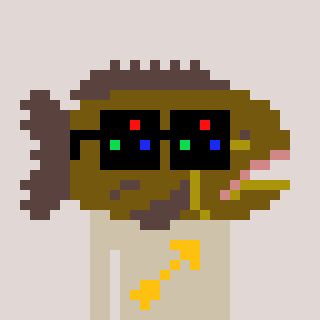
a pixel art character with square black sunglasses, a grouper-shaped head and a bege-colored body on a warm background